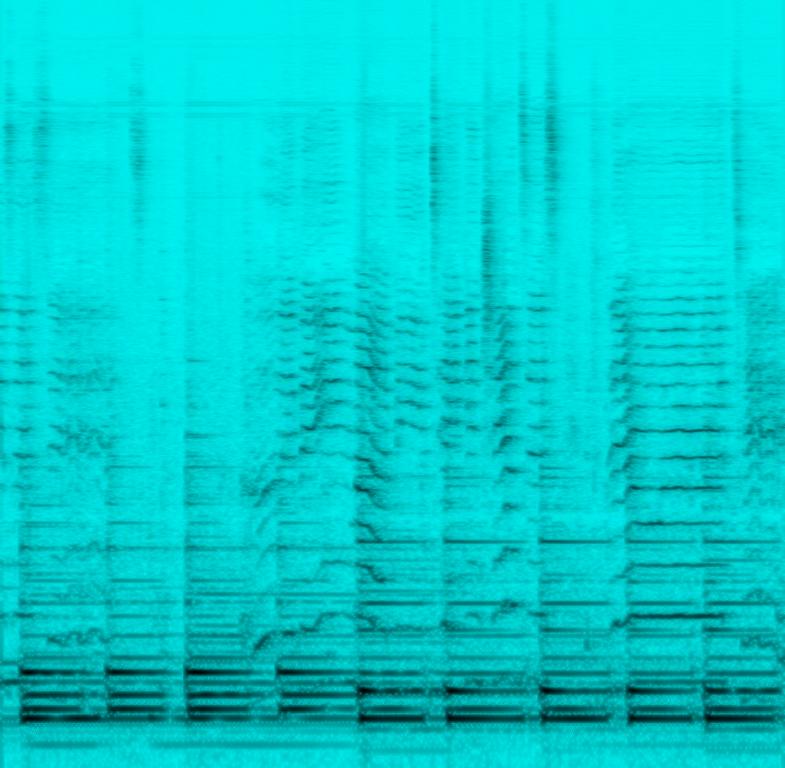
This song features a female voice singing the main melody. This is accompanied by a harp on which chords are being played. There are no other instruments in this song. This song can be played in a romantic movie. This is an amateur recording.